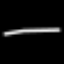
Label: line